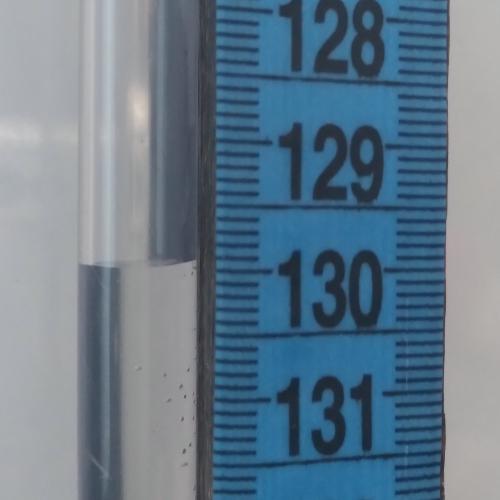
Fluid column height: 129.9 cm